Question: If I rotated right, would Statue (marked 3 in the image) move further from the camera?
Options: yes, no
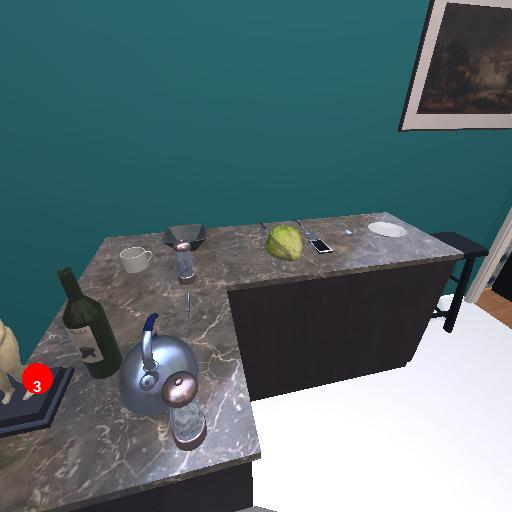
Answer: yes